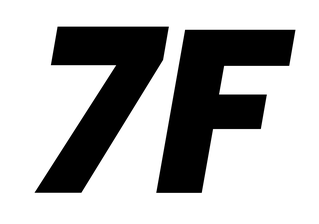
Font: Poppins-ExtraBoldItalic